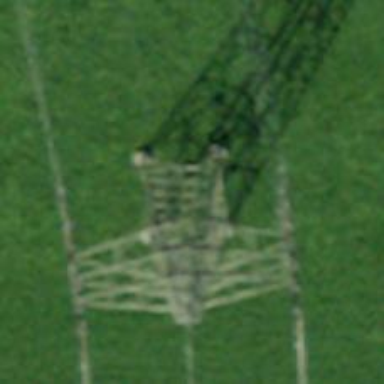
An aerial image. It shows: Power line with three cables.